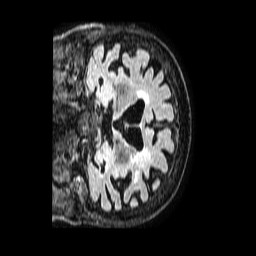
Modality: FLAIR
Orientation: coronal
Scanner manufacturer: philips
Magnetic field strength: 1.5 T
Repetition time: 4.8 s
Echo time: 0.3 s